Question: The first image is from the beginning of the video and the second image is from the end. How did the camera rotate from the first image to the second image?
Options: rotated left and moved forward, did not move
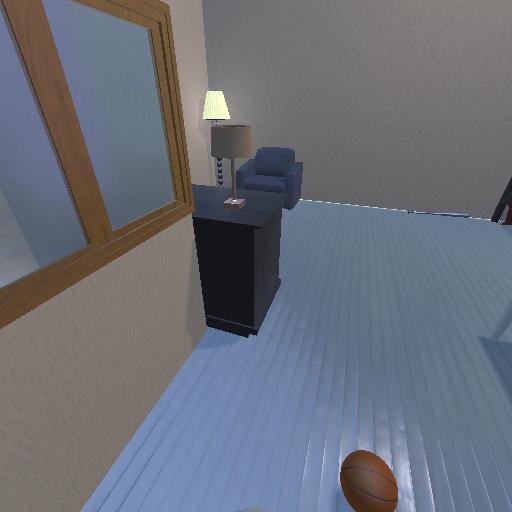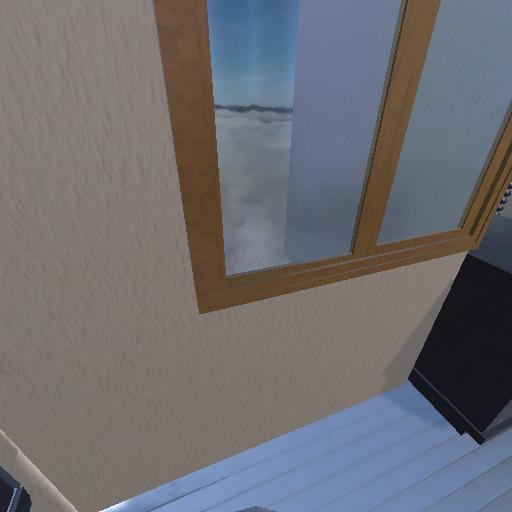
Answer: rotated left and moved forward